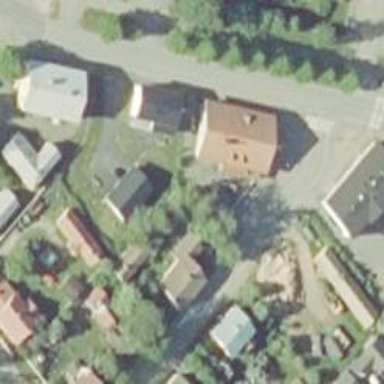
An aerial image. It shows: Animal shelter.